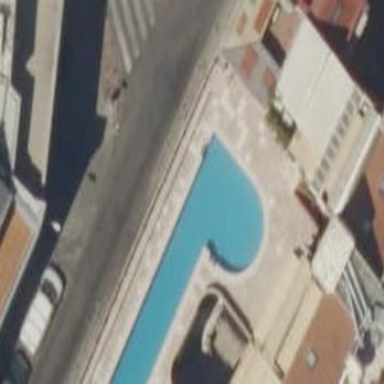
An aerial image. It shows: Swimming pool located in leisure land.